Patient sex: M
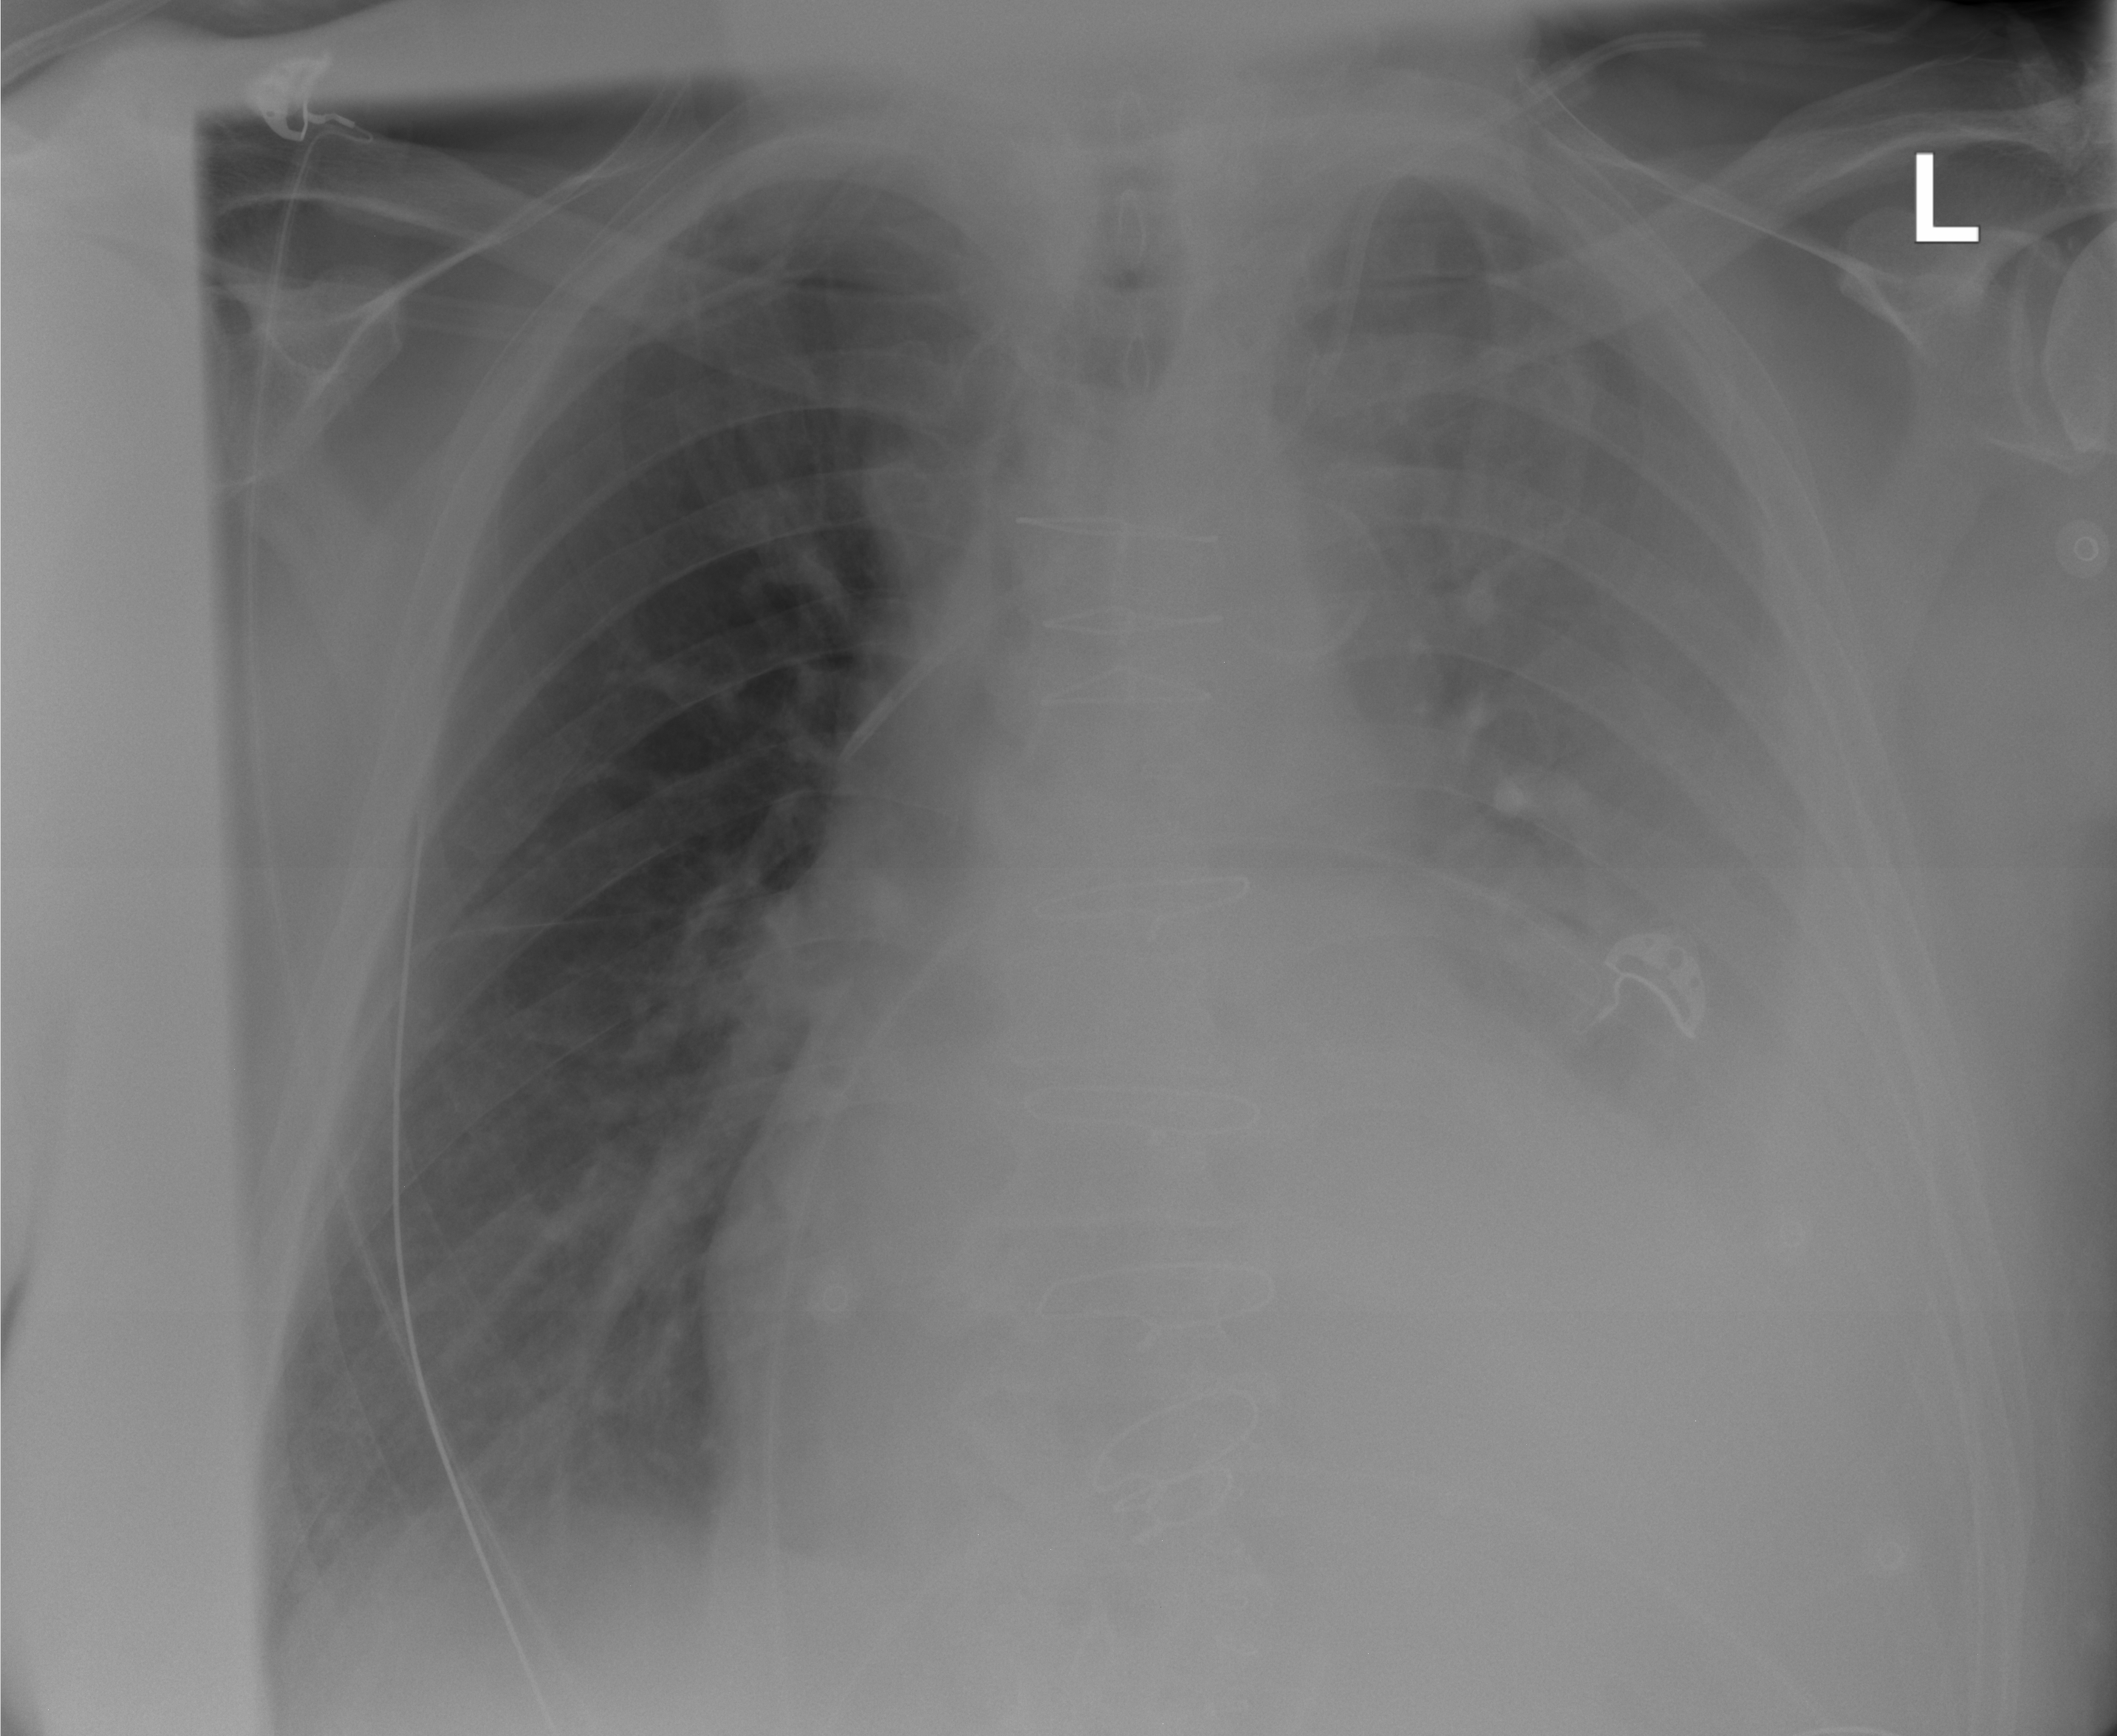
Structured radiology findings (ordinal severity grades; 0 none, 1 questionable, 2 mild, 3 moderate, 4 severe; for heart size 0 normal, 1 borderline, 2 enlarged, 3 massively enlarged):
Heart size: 2
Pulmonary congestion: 0
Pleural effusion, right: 0
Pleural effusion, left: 3
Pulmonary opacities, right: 0
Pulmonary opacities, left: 0
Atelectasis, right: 2
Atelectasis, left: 3